Field crop: maize
Growth stage: 2
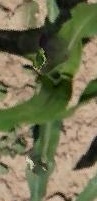
Species: maize